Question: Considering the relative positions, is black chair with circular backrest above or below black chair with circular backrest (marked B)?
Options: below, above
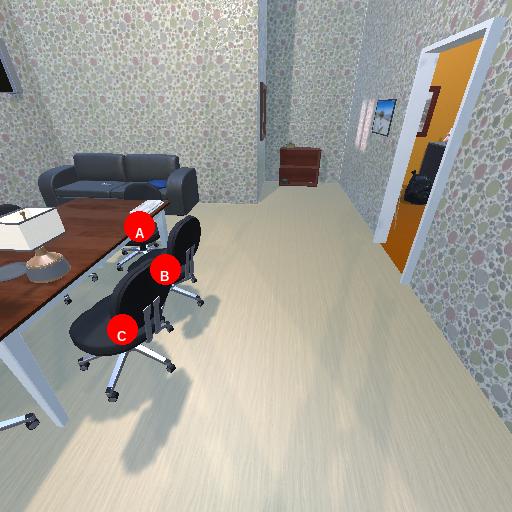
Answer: below